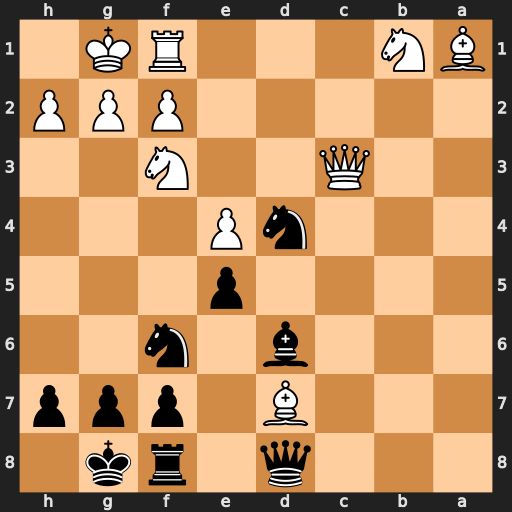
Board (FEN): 3q1rk1/3B1ppp/3b1n2/4p3/3nP3/2Q2N2/5PPP/BN3RK1
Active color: b
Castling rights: -
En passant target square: -
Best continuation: Ne2+ Kh1 Nxc3